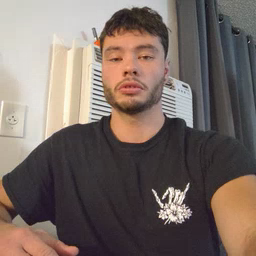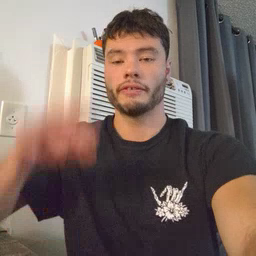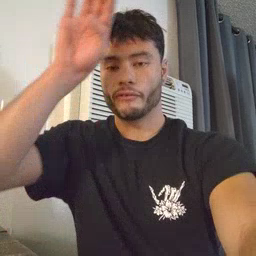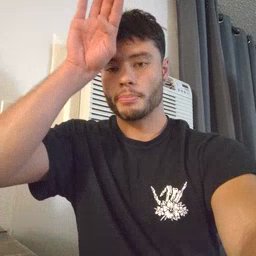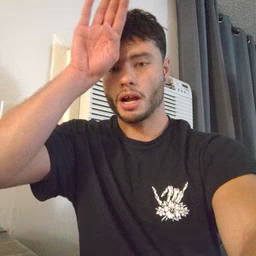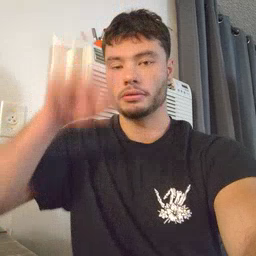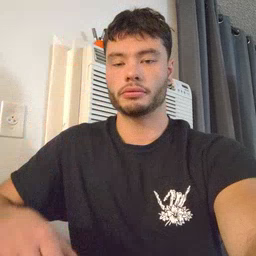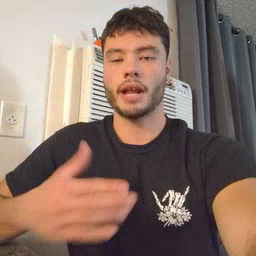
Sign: fireman